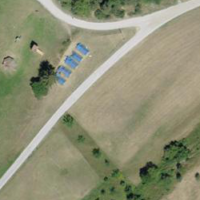
EUNIS habitat code: 24
Species observed at this site:
Campanula glomerata